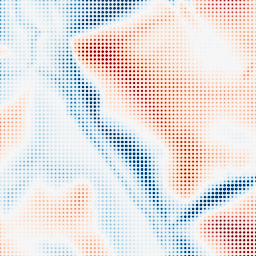
Category: multiscale
Decomposition family: dog_multiscale
Decomposition parameters: sigma_ratio: 1.6
n_scales: 5
base_sigma: 2
Upsampling method: sinc_hamming
Upsampling parameters: scale: 8
kernel_size: 4
Upsampling scale: 8